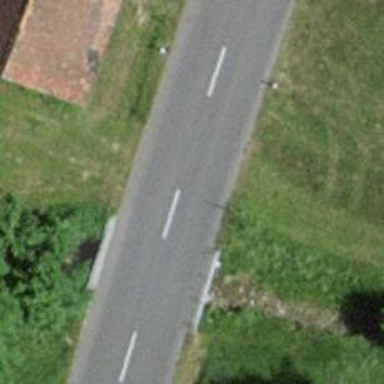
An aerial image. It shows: Tertiary road on asphalt surface crossing over bridge.